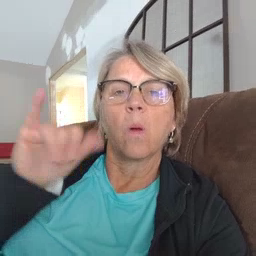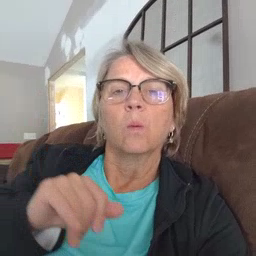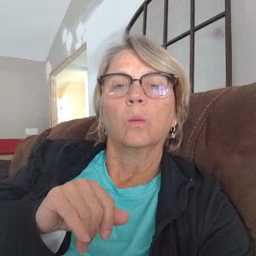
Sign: yellow